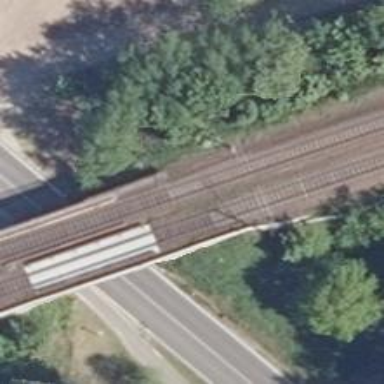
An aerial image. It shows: Bridge over railway with electrified contact lines.